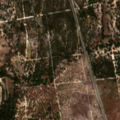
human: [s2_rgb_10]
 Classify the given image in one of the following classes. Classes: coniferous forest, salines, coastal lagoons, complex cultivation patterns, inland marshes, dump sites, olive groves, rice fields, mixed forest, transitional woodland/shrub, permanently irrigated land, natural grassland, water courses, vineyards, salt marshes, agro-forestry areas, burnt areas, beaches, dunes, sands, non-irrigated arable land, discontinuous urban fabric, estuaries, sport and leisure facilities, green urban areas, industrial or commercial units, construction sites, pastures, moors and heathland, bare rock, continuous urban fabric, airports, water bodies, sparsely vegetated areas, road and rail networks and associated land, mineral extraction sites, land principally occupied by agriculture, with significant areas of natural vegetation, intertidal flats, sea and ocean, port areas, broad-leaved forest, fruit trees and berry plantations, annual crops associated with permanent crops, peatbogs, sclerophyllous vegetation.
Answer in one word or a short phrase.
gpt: coniferous forest, mixed forest, transitional woodland/shrub